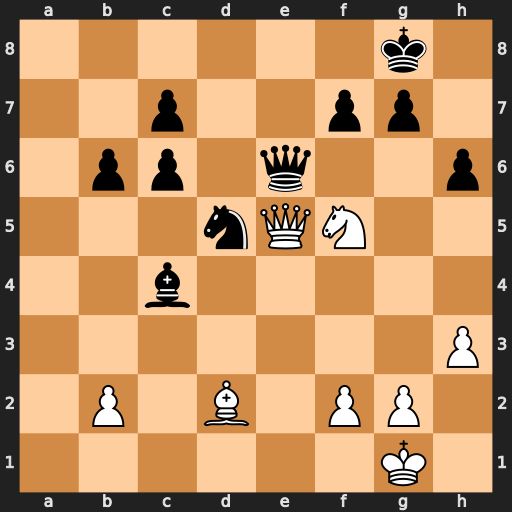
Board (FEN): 6k1/2p2pp1/1pp1q2p/3nQN2/2b5/7P/1P1B1PP1/6K1
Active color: w
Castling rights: -
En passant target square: -
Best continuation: Qxg7#